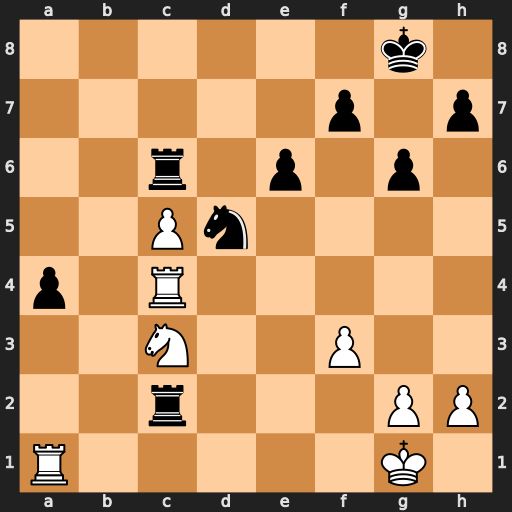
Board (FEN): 6k1/5p1p/2r1p1p1/2Pn4/p1R5/2N2P2/2r3PP/R5K1
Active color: w
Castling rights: -
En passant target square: -
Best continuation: Nxd5 Rxc4 Ne7+ Kf8 Nxc6